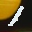
Label: 1